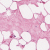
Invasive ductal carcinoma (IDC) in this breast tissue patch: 0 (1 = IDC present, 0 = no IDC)